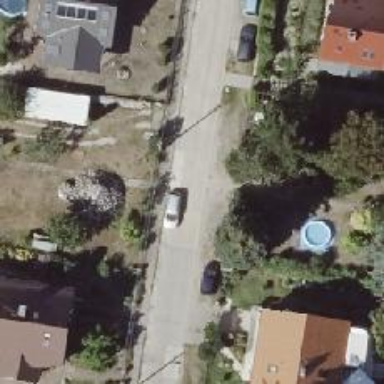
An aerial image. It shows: Footway.